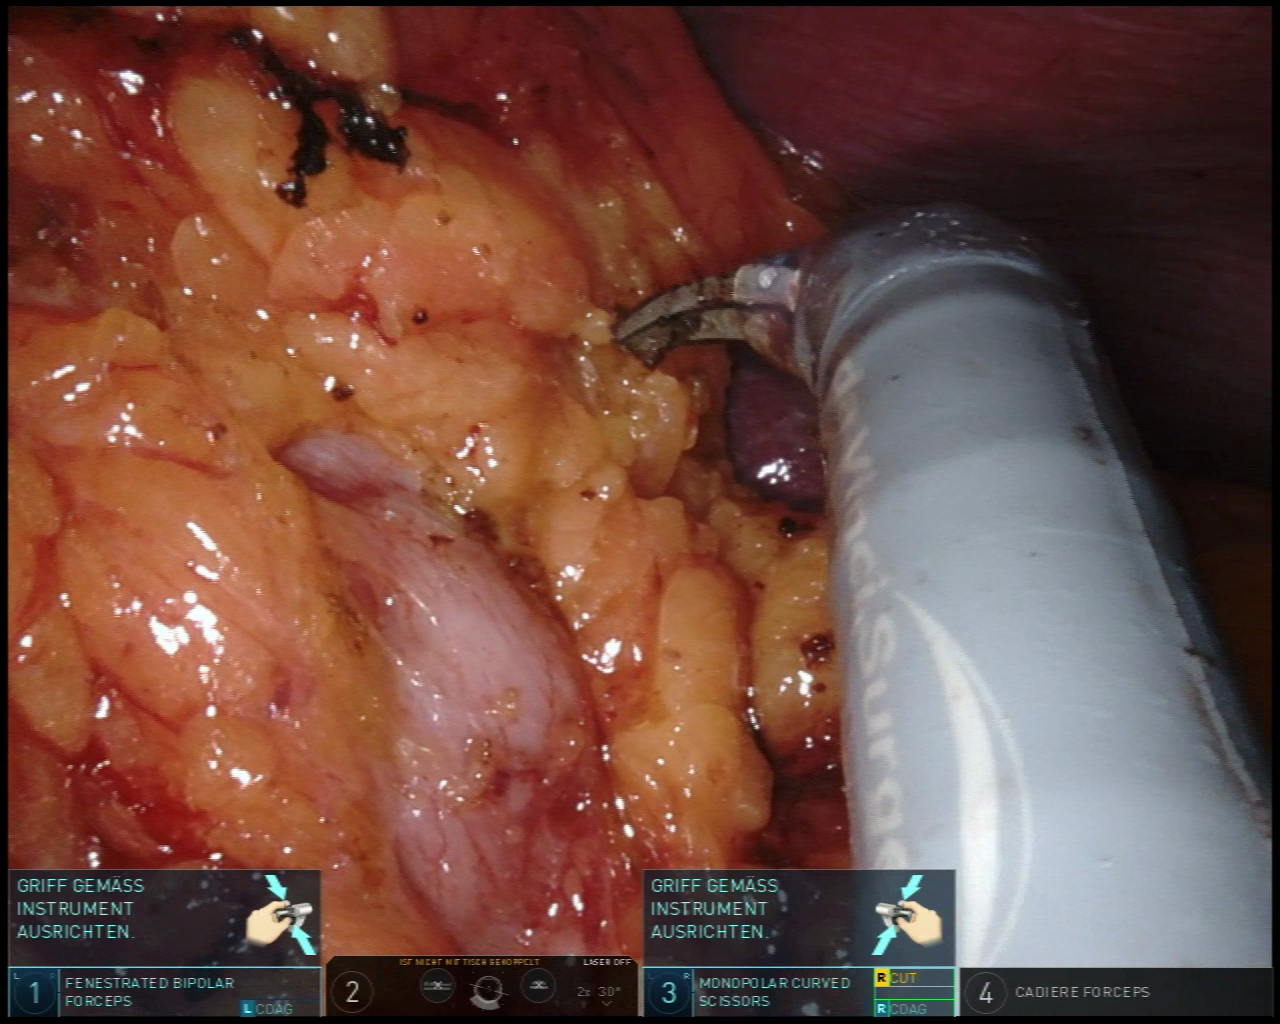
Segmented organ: stomach
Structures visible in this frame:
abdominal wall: yes
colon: no
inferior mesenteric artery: no
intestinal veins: no
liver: no
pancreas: no
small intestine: no
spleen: yes
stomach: yes
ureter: no
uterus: no
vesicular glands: no